Question: I seem to be having trouble with setting the correct height and width of an image link, plus I cannot move the text lower without moving the whole background.
<URL>
I want the final link on the left to look like the 'link' on the right, which isn't set up yet.
Here's my code:
'''
<p class="x"><a href="#">All Events</a></p>
'''
---
'''
.x a {
color: #FFFFFF;
text-decoration: none;
text-indent:50px;
font-weight: bold;
background-image: url('http://i.imgur.com/TGhDs.png');
background-position: center 0px;
background-repeat: no-repeat;
}
.x a:hover {
color: #8dcdff;
text-decoration: none;
padding-left: 0px;
font-weight: bold;
background-image: url('http://i.imgur.com/TGhDs.png');
background-position: center -21px;
background-repeat: no-repeat;
}
'''
What's also interesting is that on My computer, the same code and everything looks like this:

Why is this? Thanks :)
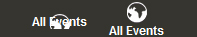
Answer: here's one way of doing it. <URL>
sprites are tricky like that. there are various other methods if that's not good enough.